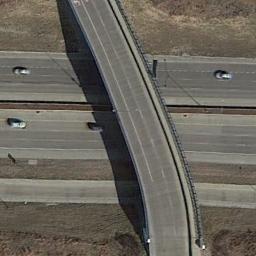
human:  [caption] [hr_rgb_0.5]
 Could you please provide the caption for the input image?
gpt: Several cars are on the road under the overpass .

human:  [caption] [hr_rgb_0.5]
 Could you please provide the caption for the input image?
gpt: The overpass is next to the bare land .

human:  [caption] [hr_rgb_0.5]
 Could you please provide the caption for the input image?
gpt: The cross-line overpass is over the roads on the wasteland .

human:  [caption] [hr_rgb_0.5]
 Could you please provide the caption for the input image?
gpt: The perimeter of the overpasses is completely covered by vegetation .

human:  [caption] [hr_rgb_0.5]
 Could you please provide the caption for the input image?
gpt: There are brown bare land around the overpass .